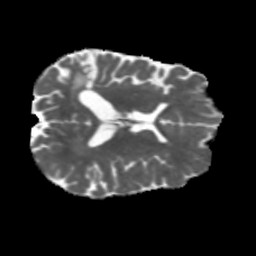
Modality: MD
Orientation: axial
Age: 42
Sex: male
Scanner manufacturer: siemens
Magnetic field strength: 3 T
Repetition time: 5.47 s
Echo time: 0.0854 s